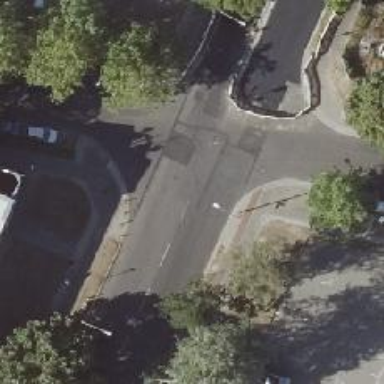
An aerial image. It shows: Primary highway with asphalt surface. There are separate sidewalks on both sides and cycle track on the left.